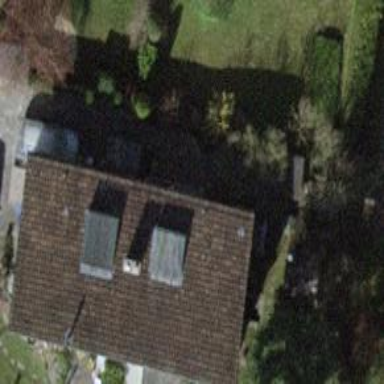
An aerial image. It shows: Semi-detached house.